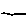
Label: line